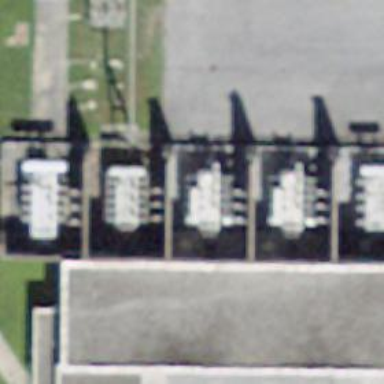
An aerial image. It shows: Transformer.